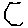
Label: hexagon